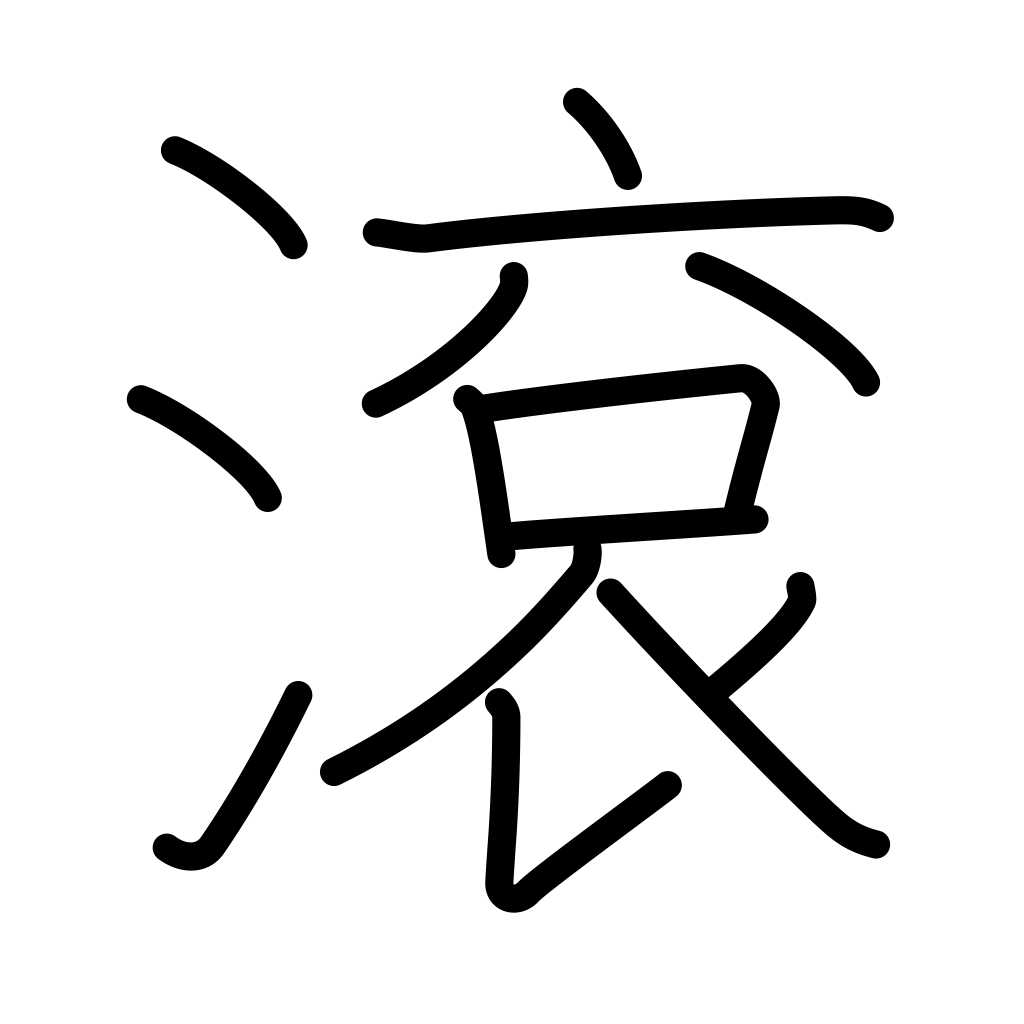
Meaning: flow, boil